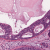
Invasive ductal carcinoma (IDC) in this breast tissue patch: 0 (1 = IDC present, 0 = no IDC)